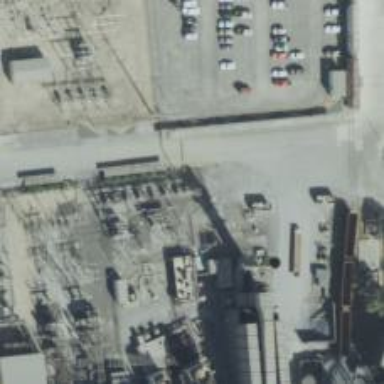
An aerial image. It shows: Power tower.